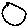
Label: circle